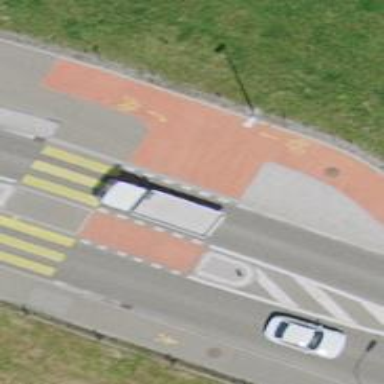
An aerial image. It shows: Zebra crossing on the road.